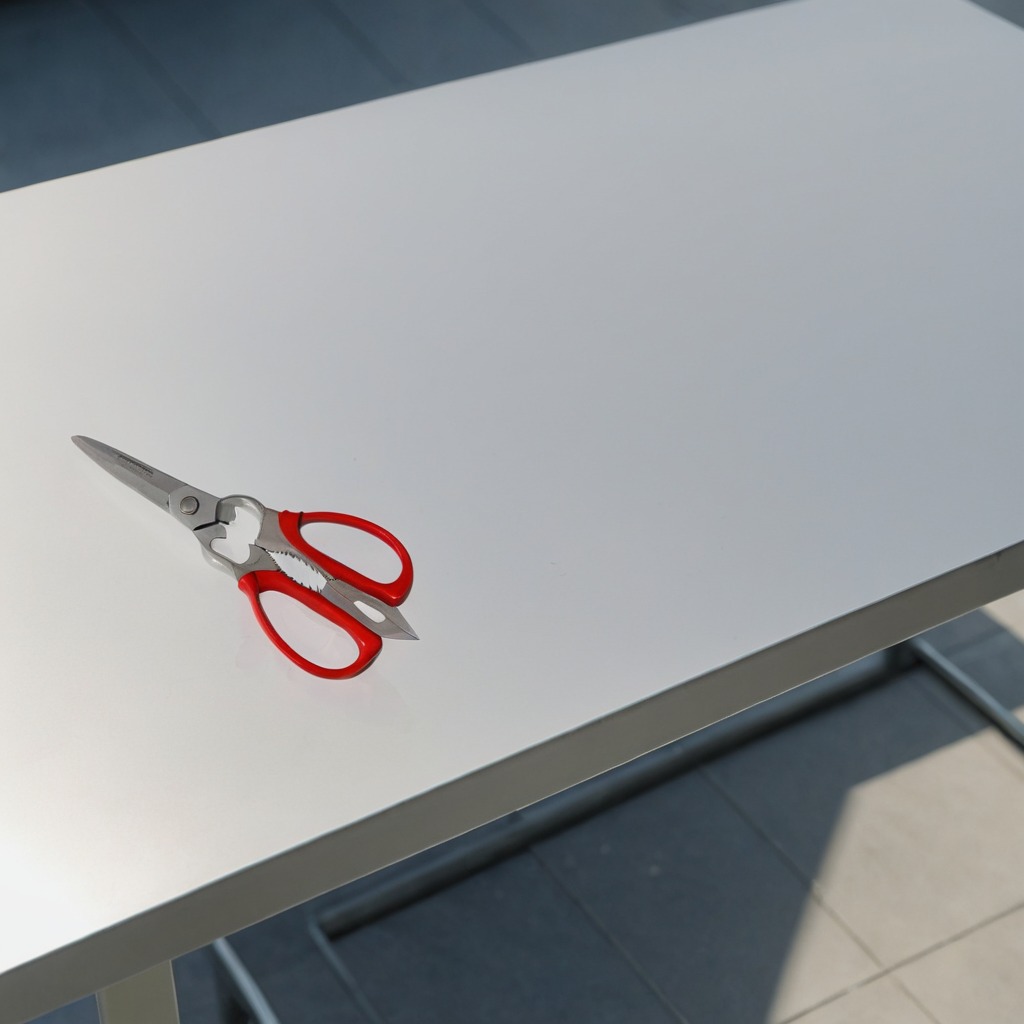
A scissor lying on the table